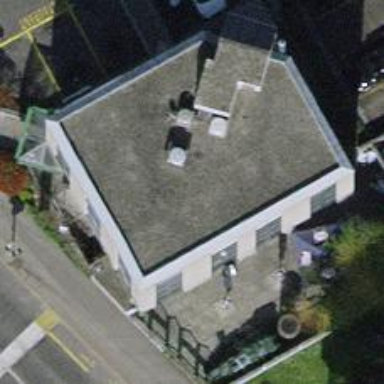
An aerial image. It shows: Restaurant.